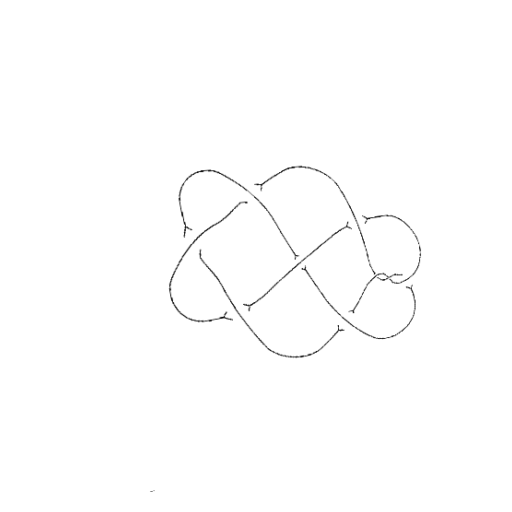
Crossing number: 9